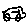
Label: car